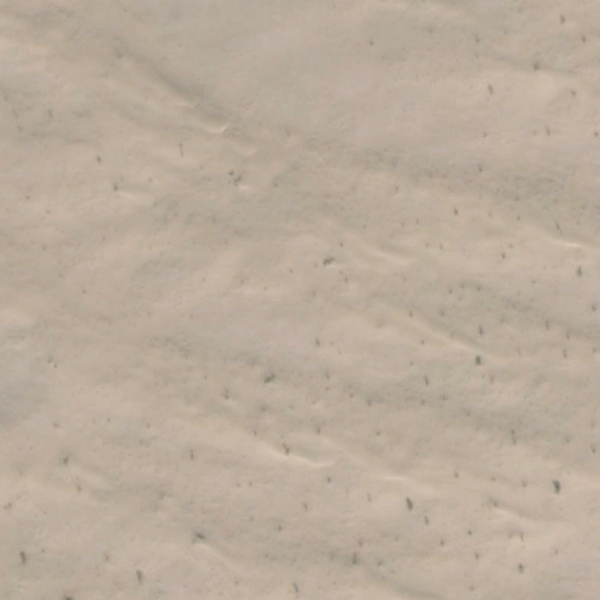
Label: Desert